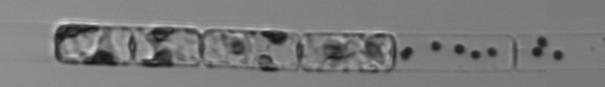
Label: Guinardia_delicatula_TAG_internal_parasite